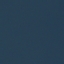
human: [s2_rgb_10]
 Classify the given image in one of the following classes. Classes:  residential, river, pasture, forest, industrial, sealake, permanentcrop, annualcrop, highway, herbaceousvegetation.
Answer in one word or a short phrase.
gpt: SeaLake